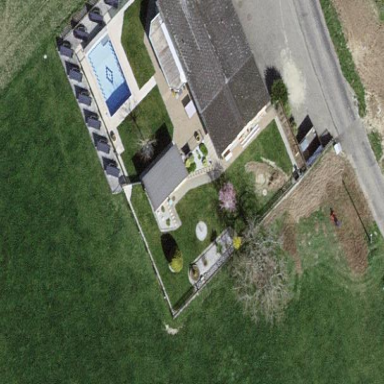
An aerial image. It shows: Detached building.